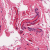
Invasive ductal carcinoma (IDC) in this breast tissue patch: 0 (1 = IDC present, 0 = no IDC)